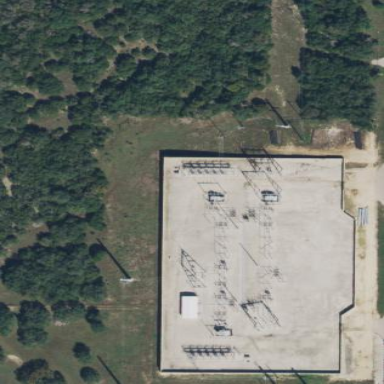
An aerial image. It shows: Outdoor power substation located behind wall. The substation operates at the distribution level.